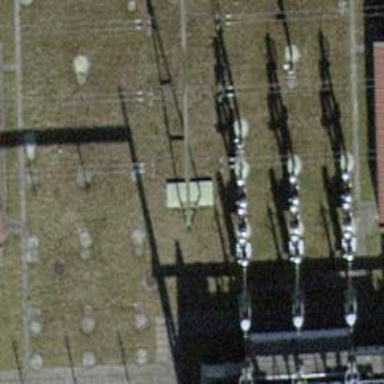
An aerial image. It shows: Bay for power lines.